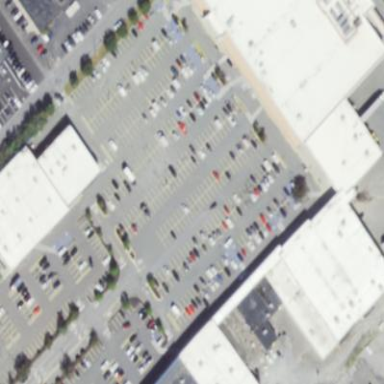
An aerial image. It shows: Retail area.